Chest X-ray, PA view. Patient: 4 years old, sex F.
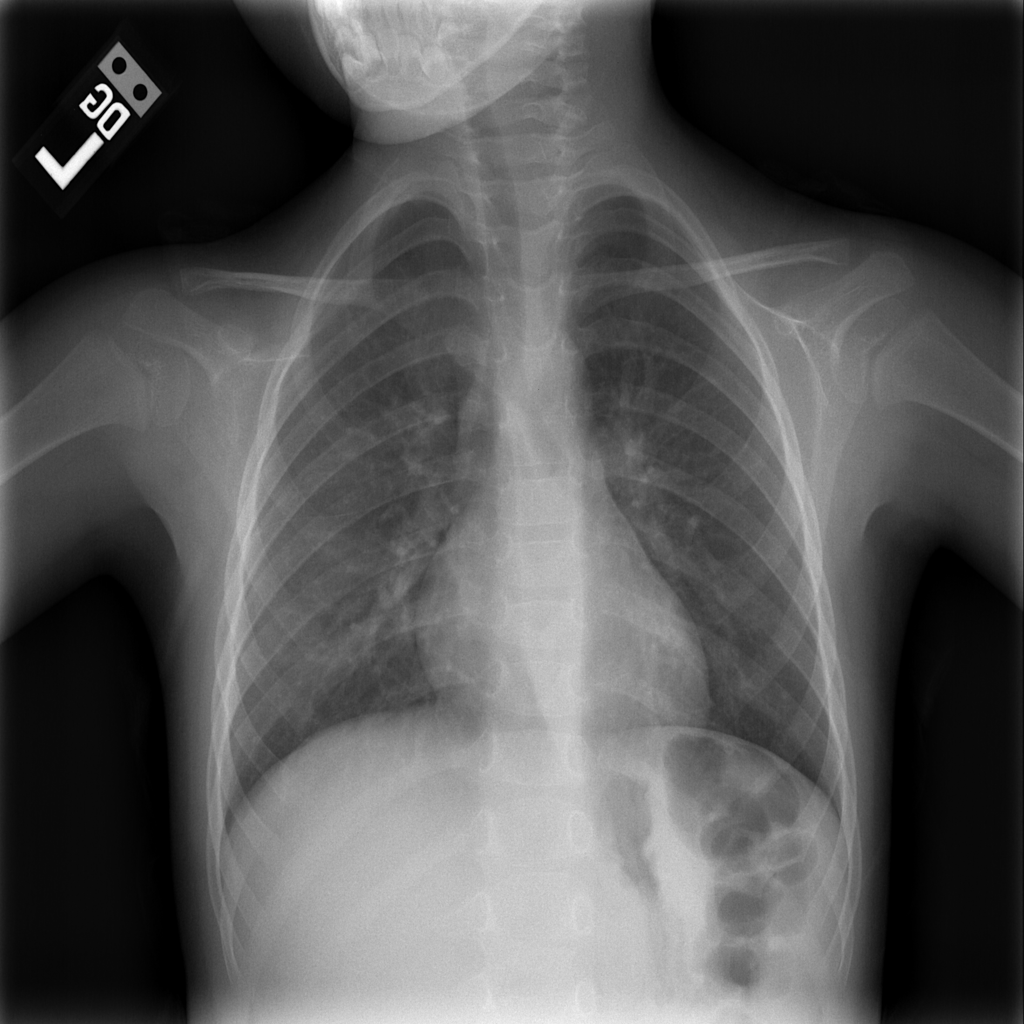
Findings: No Finding